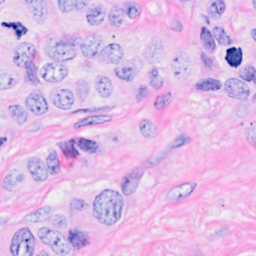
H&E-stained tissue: Breast